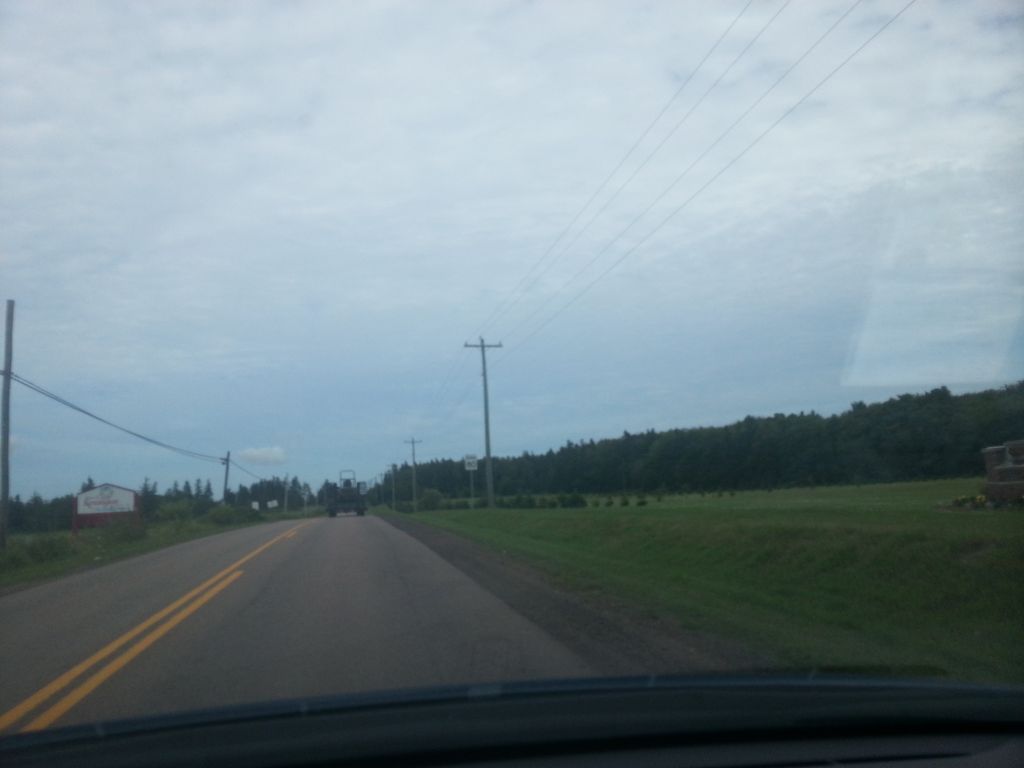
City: charlottetown